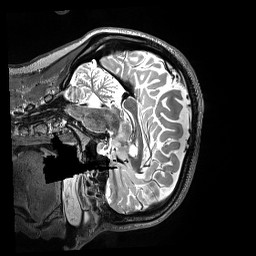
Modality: T2w
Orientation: sagittal
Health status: healthy
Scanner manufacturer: siemens
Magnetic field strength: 3 T
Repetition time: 3.2 s
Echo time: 0.563 s